Question: I need a button that displays number of notifications, items, etc. like in the below picture.
I don't want to reinvent the wheel and I'm just wondering if this has been already done or there's a control I can use to replicate the effect.
Any help or suggestions will be greatly appreciated, thanks.

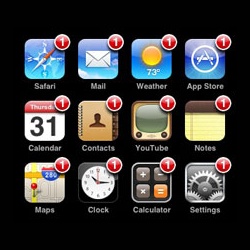
Answer: Check this <URL>.
But keep in mind that you shouldn't copy other platforms UI patterns in android apps.